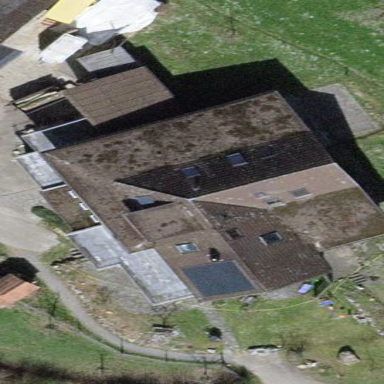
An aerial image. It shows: Farm building.